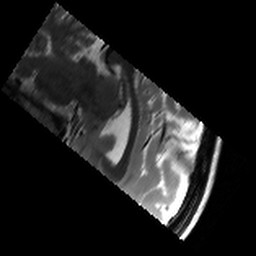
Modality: T2w
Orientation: sagittal
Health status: healthy
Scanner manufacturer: siemens
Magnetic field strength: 3 T
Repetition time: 8.02 s
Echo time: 0.08 s